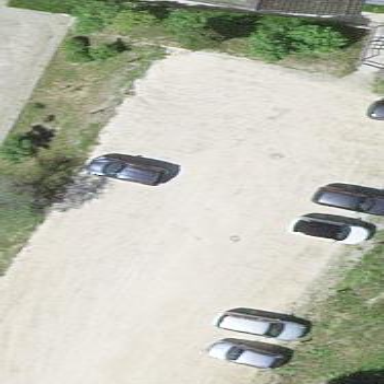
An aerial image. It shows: Parking area with surface.